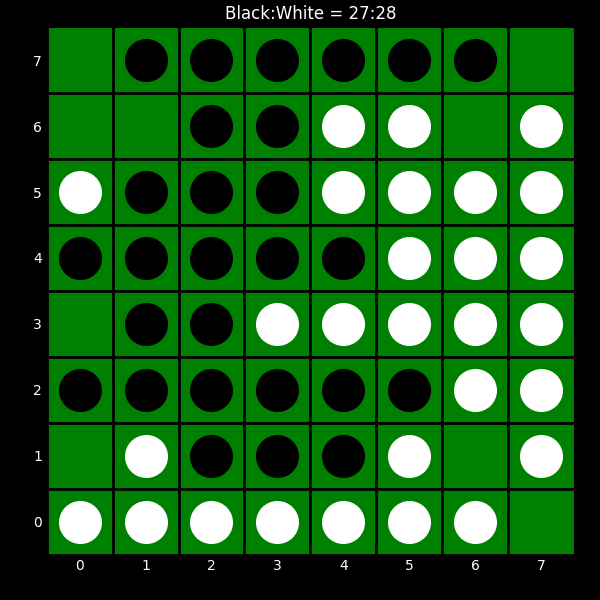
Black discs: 27
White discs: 28